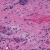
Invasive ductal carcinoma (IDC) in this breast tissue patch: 1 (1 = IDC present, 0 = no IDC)